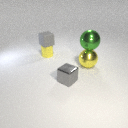
small gray rubber cube above small yellow rubber cylinder